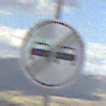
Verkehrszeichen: EndeUeberholverbot
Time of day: Midday
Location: Outdoor (Nature)
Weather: PartlyCloudy
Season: NotSpecified
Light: Natural